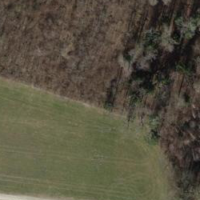
EUNIS habitat code: 44
Species observed at this site:
Capreolus capreolus